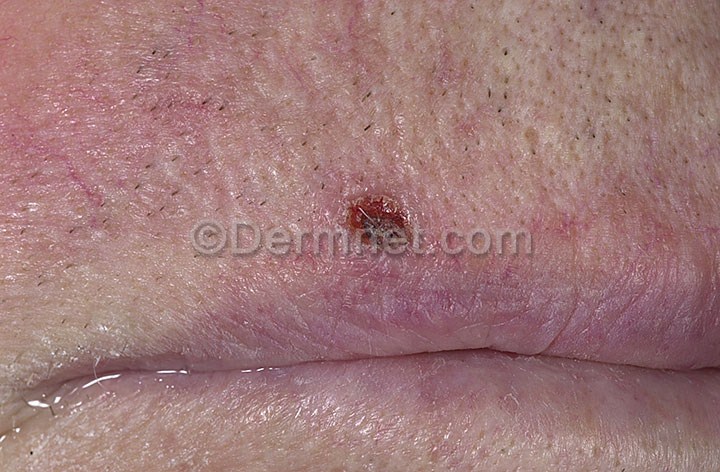
Disease: Actinic Keratosis Basal Cell Carcinoma and other Malignant Lesions